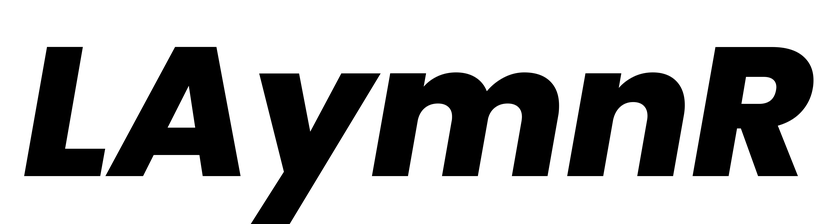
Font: Poppins-ExtraBoldItalic